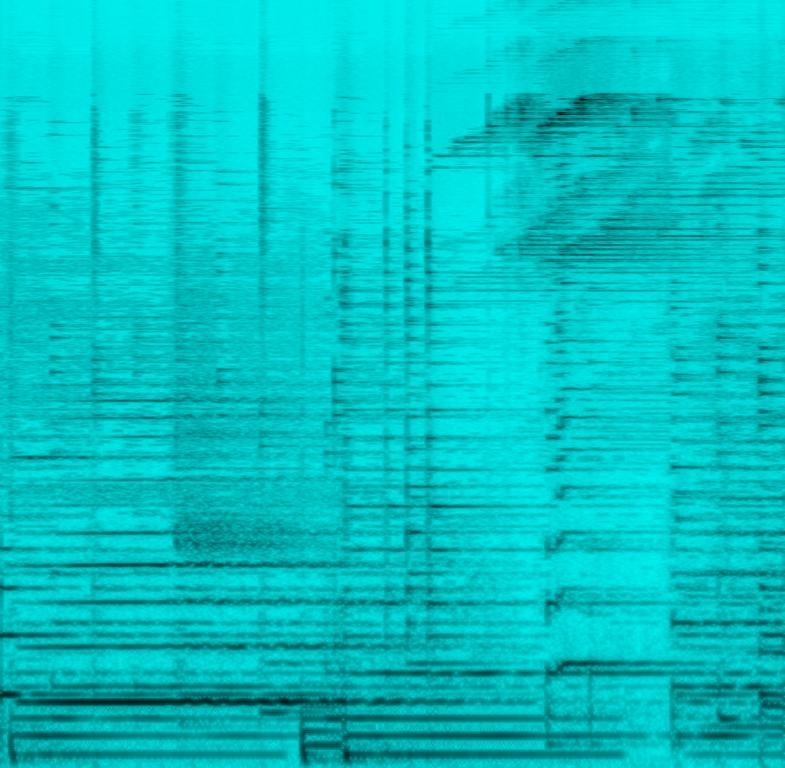
This music is a calm Chinese instrumental melody. The tempo is slow with use of traditional chinese string instruments like the Guzheng and Pipa harmony accompanied with violin symphony and chimes. The music is soft, mellow, melancholic, meditative, dreamy, healing and ethereal.